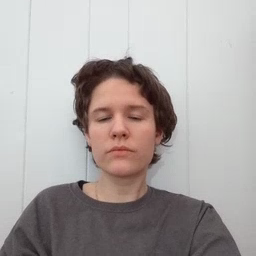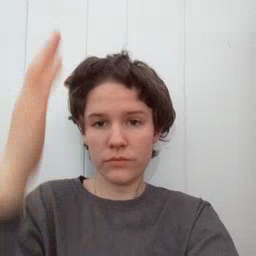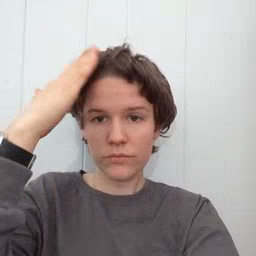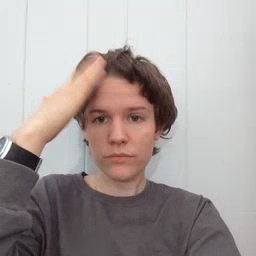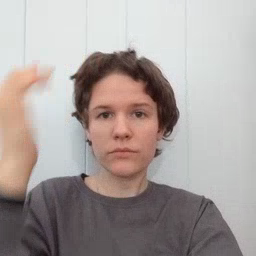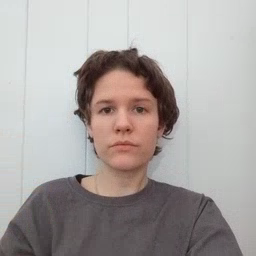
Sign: hat